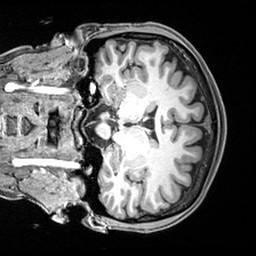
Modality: T1w
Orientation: coronal
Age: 19
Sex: female
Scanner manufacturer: siemens
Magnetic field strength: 3 T
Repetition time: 2.4 s
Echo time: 0.00217 s